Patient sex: M
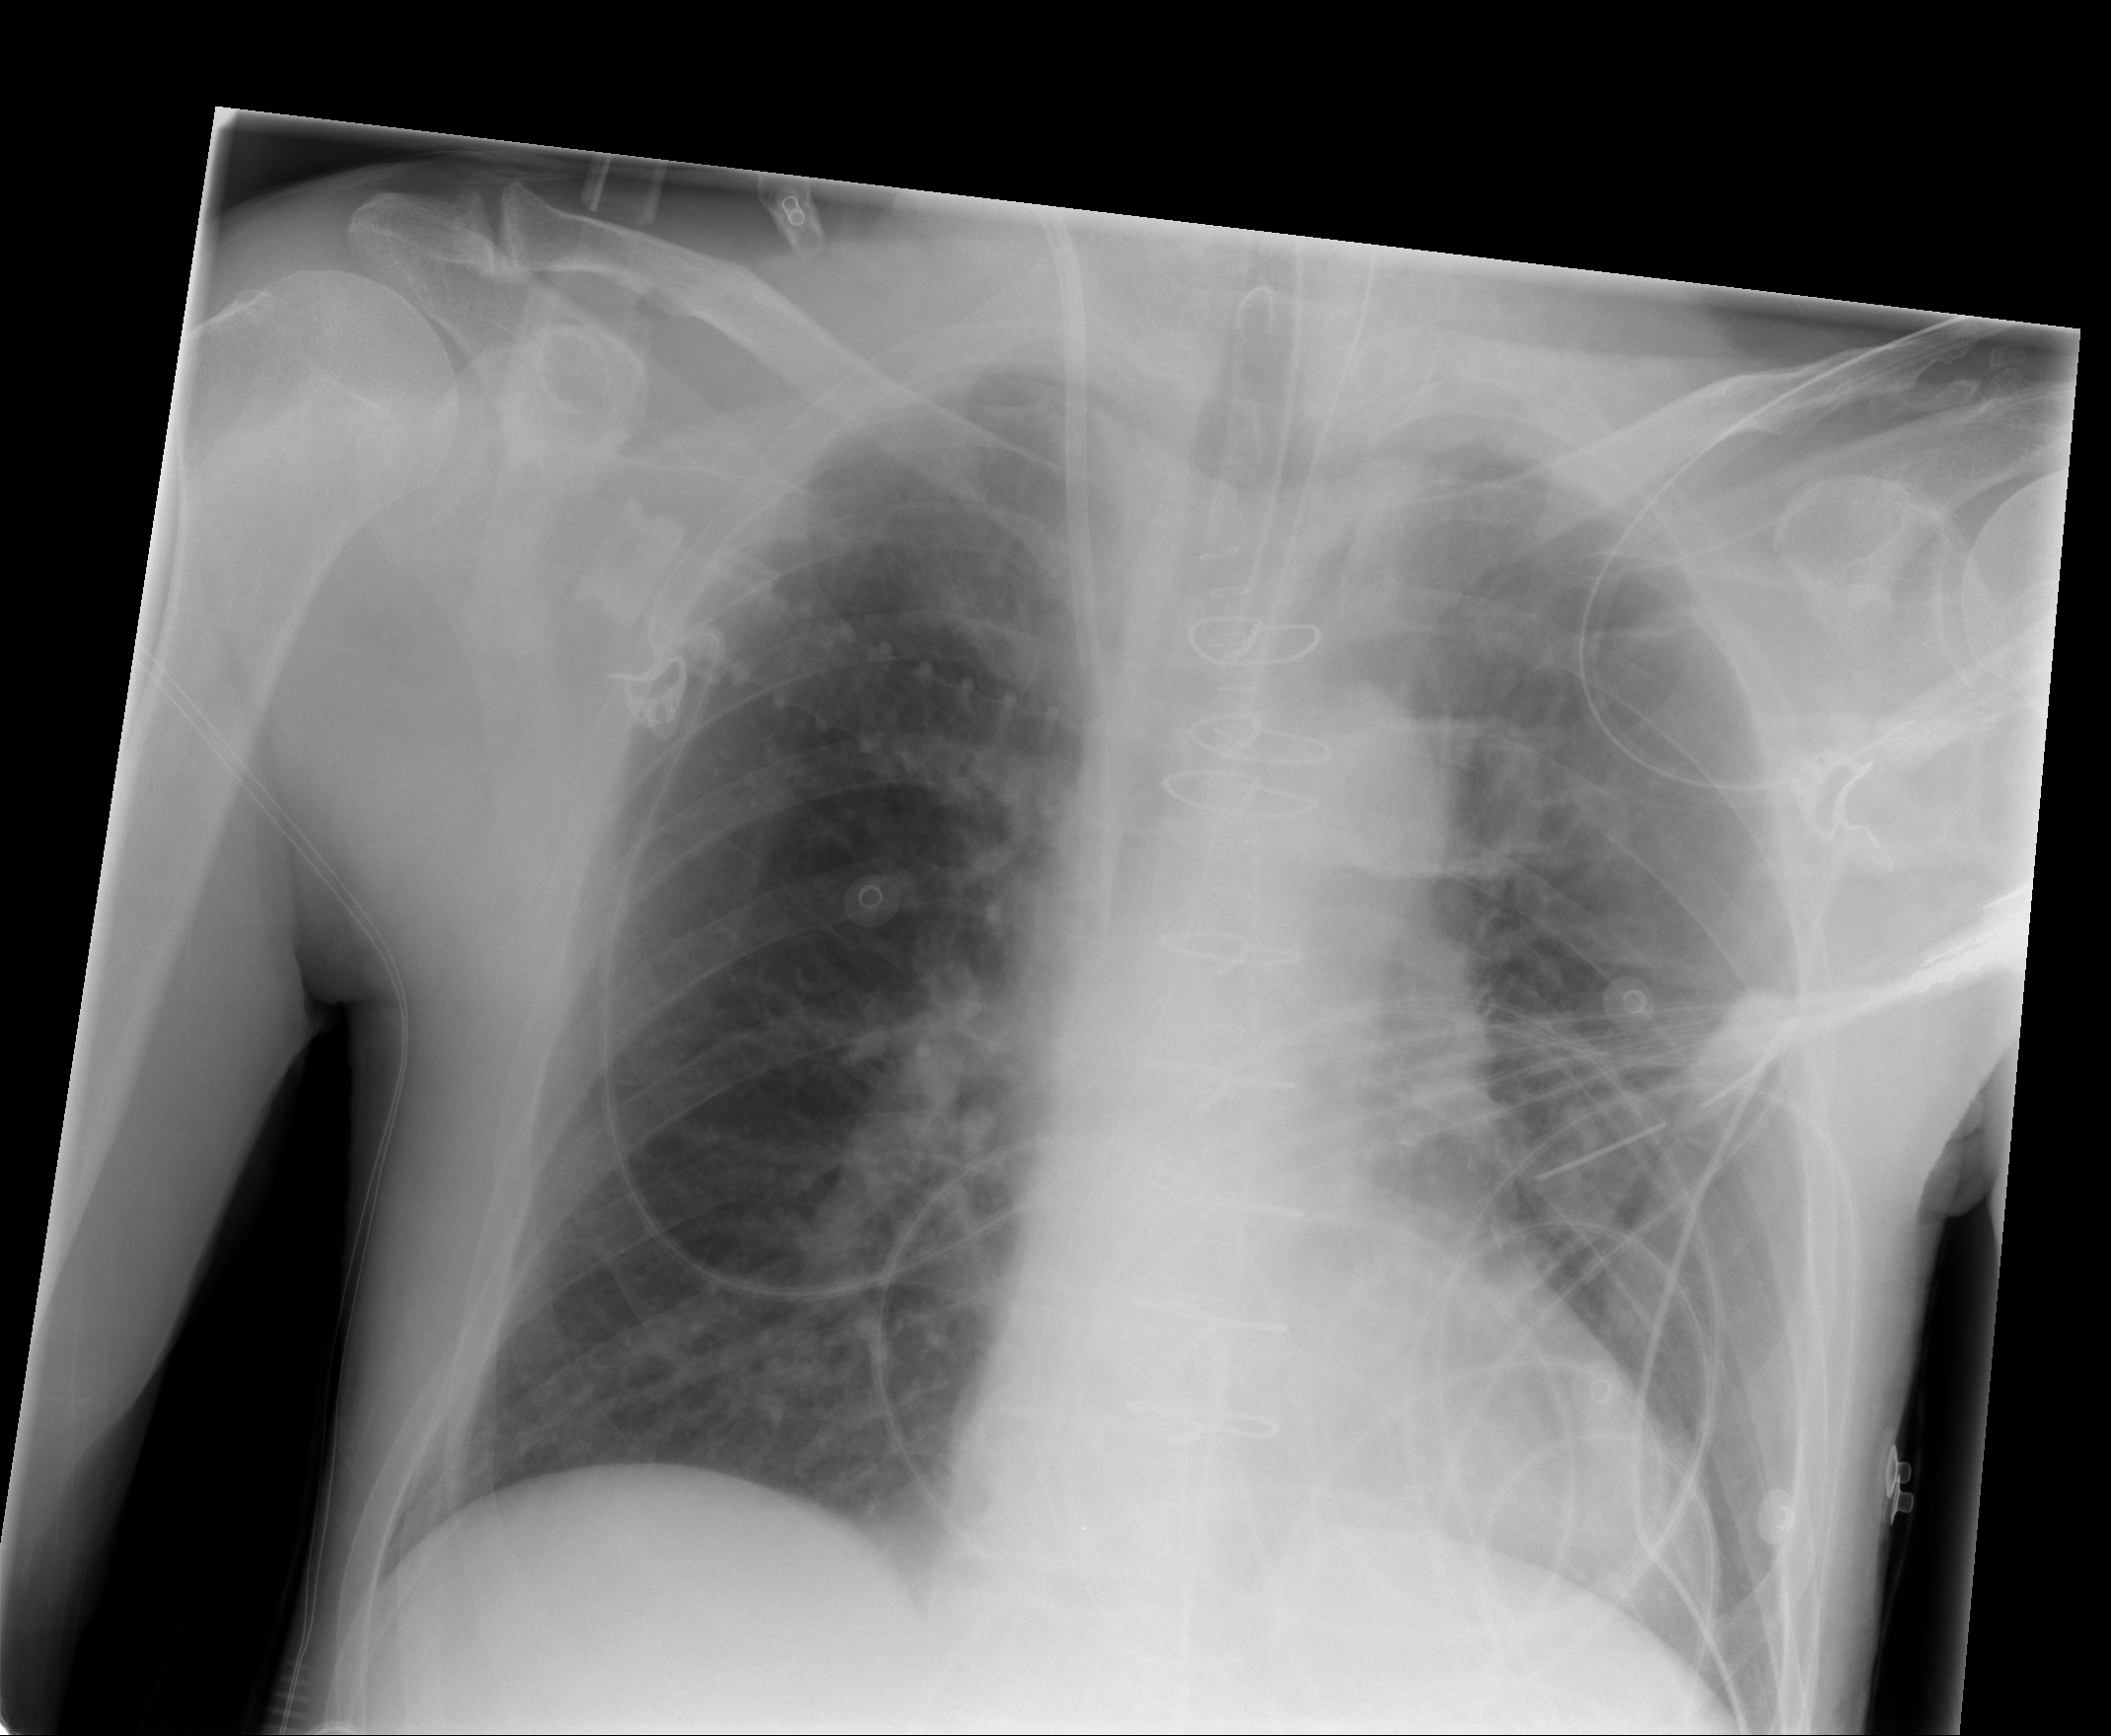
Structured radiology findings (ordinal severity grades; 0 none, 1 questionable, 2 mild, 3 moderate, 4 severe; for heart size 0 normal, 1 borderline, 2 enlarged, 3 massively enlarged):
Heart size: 0
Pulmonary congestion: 0
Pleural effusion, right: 0
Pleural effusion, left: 3
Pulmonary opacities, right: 0
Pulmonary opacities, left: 0
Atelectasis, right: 0
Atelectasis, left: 2